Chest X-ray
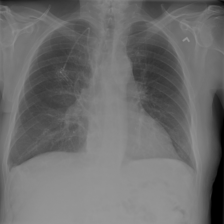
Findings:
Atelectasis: negative
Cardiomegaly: negative
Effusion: negative
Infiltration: positive
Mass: negative
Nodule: negative
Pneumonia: negative
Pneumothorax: negative
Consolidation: negative
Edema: negative
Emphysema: negative
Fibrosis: negative
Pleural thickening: negative
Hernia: negative